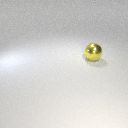
large yellow metal sphere